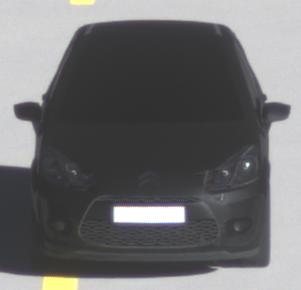
Make: Citroen
Model: C3 1.1
Detailed model: C3 (II)
Model produced from: 2010/01
Model produced until: 2012/03
Doors: 5
Color: black
Road condition: wet road
Daytime: morning or afternoon
Contrast: high contrast